Chest X-ray. View position: AP
Patient age: 55
Patient sex: F
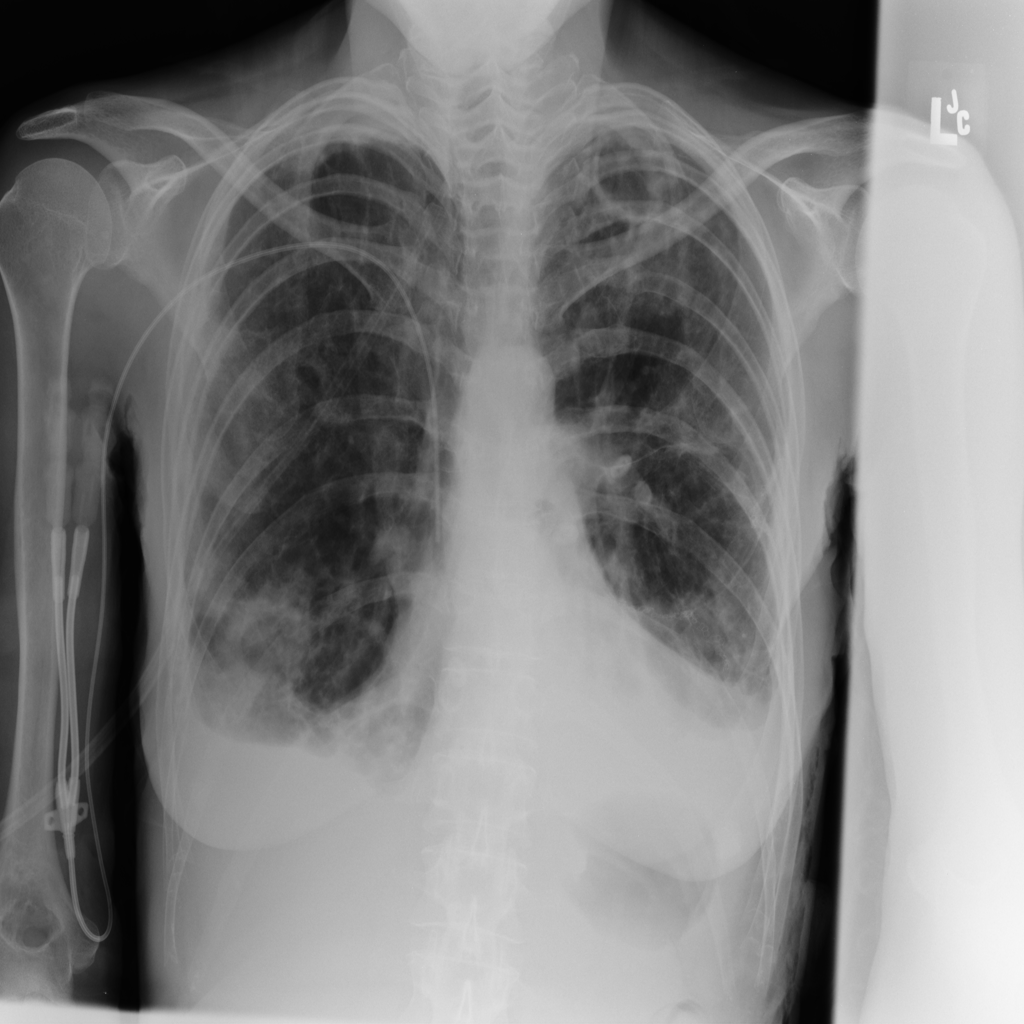
Finding: Pneumothorax